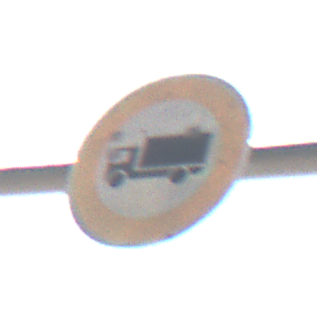
Verkehrszeichen: VerbotFuerKraftfahrzeugeUeberDreiKommaFuenfTonnen
Umgebung: Outdoor, Nature
Tageszeit: Midday
Wetter: PartlyCloudy
Licht: Natural
Jahreszeit: NotSpecified
Kontrast: HighContrast